Aerial crown-view tile of a tropical tree (Barro Colorado Island, Panama), acquired 20240716:
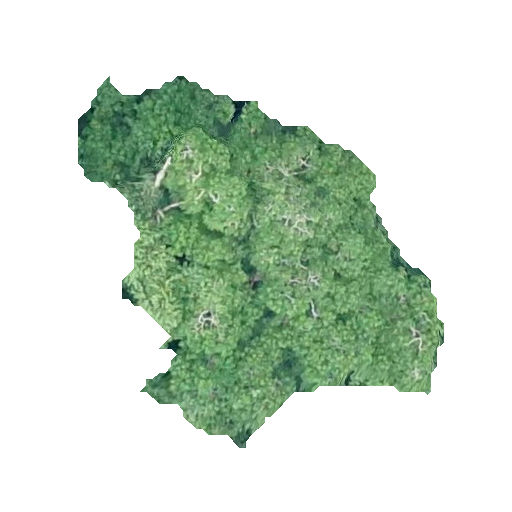
Species: Hura crepitans
GBIF accepted scientific name: Hura crepitans
Crown area: 126.888 m²